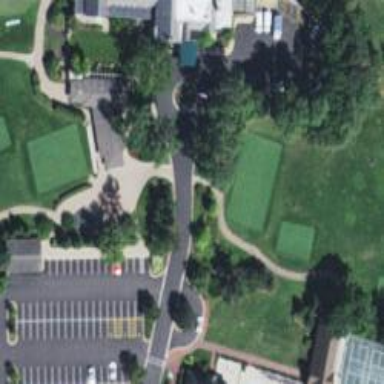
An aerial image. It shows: Well-maintained path designated for golf carts.